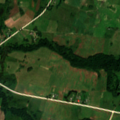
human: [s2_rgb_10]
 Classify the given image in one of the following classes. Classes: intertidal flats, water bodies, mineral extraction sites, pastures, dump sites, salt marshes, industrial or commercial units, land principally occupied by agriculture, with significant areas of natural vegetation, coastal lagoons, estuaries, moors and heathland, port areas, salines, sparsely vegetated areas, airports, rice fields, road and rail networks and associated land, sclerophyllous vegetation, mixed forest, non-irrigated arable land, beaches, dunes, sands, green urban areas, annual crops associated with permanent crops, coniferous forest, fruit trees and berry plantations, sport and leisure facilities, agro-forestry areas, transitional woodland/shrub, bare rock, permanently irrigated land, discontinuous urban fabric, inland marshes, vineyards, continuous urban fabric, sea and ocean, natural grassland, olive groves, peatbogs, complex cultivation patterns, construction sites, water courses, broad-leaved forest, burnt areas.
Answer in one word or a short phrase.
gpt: non-irrigated arable land, pastures, complex cultivation patterns, land principally occupied by agriculture, with significant areas of natural vegetation